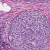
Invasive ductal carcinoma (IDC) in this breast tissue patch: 0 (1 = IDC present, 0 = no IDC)